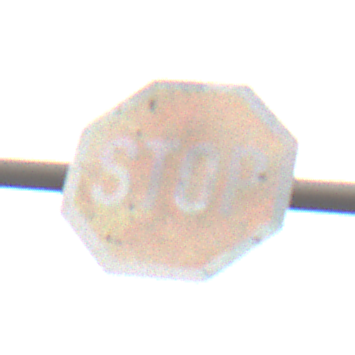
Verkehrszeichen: Stop
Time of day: MorningAfternoon
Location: Outdoor (Nature)
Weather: Overcast
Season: NotSpecified
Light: Natural